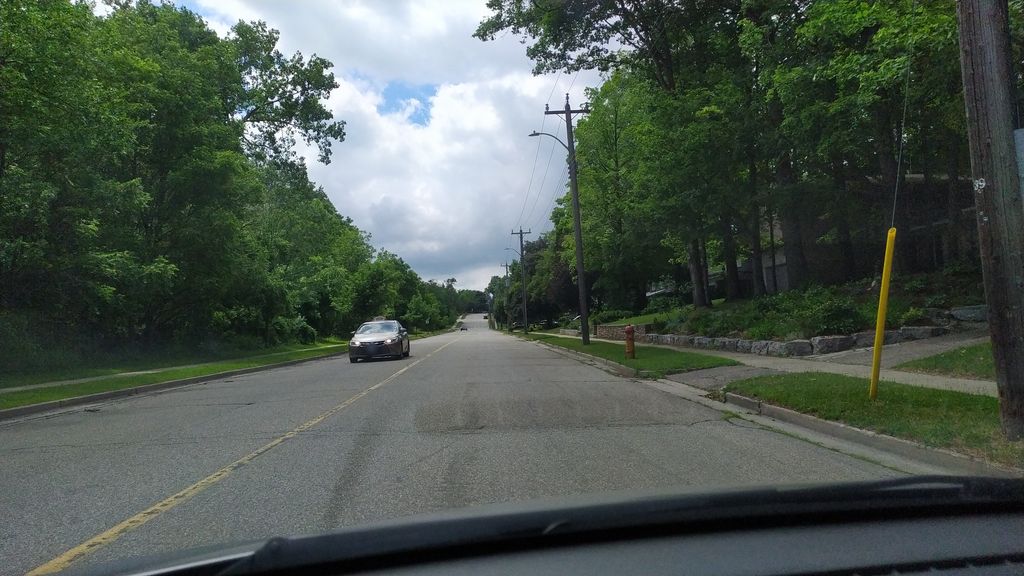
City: kitchener-waterloo